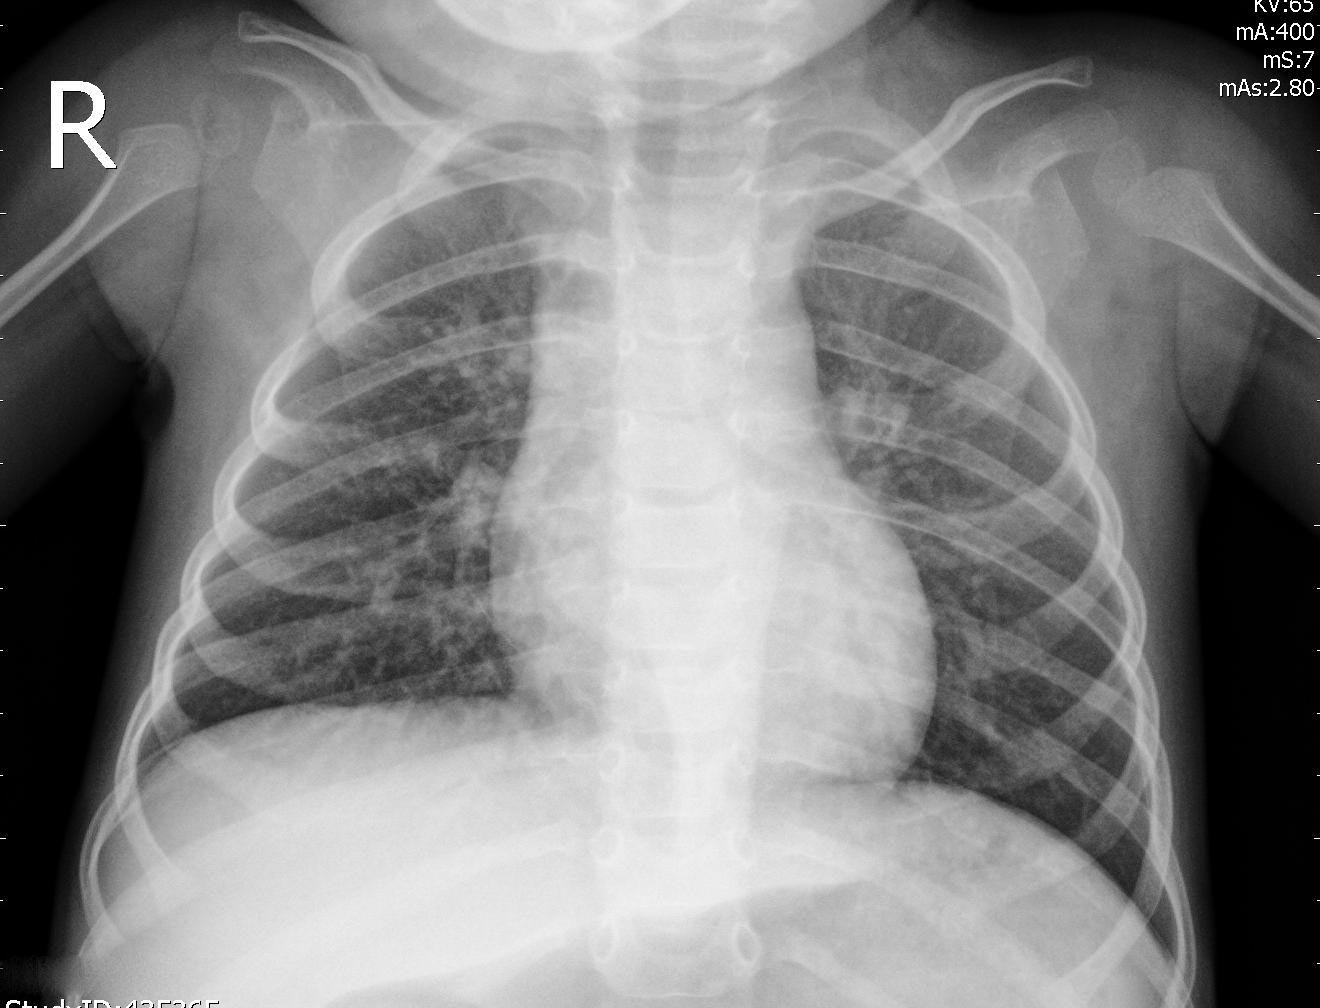
Diagnosis: PNEUMONIA